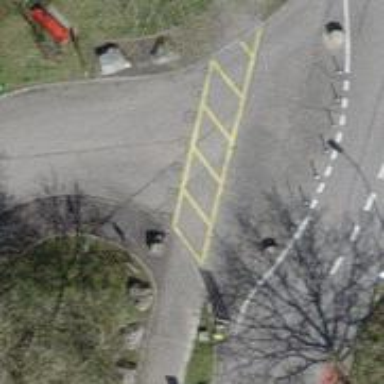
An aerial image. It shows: Bollard.